Question: I've added a Facebook like button to <URL>. Basically, I added this HTML:
'''
<div class="fb-like" data-href="http://www.festivals.ie"
data-send="false" data-width="100"data-show-faces="false" data-font="verdana"
data-layout="button_count">
</div>
'''
And this JavaScript:
'''
(function(d, s, id) {
var js, fjs = d.getElementsByTagName(s)[0];
if (d.getElementById(id)) return;
js = d.createElement(s);
js.id = id;
js.src = "//connect.facebook.net/en_GB/all.js#xfbml=1&appId=29208799875673";
fjs.parentNode.insertBefore(js, fjs);
}(document, 'script', 'facebook-jssdk'));
'''
When the button is pressed, the following popout appears:

The popout contains some text that describes the website (circled in red). This text seems to be copied from the first non-empty '<p>' element that appears on the page (starting from the top).
Is there a way that I can change this to something that better describes the site? I tried adding a
'''
<meta name="description" content="my website description"/>
'''
But it didn't make any difference.
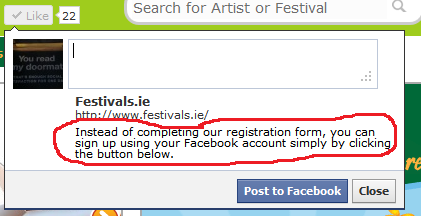
Answer: Use the opengraph description meta tag. You might also want to add the title unless your page title is always what you want to appear on Facebook.
'''
<meta property="og:title" content="..." />
<meta property="og:description" content="..." />
'''
See <URL> for further information.